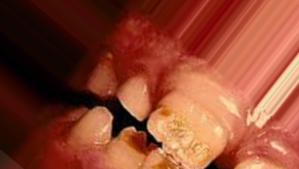
Condition: Tooth Discoloration